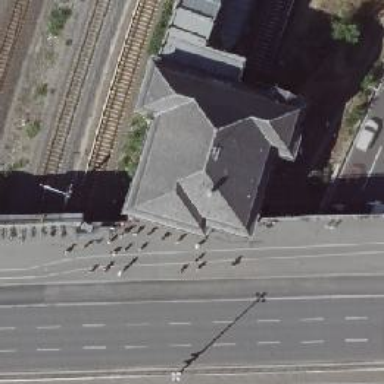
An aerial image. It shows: Entrance to public transport facility.